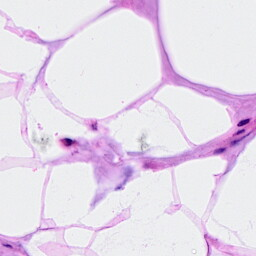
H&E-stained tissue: Breast